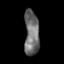
Tissue: skin
Cell type: Myeloid cells
Senescence score: 0.7918
Nuclear area (px): 645
Mean DAPI intensity: 111.022